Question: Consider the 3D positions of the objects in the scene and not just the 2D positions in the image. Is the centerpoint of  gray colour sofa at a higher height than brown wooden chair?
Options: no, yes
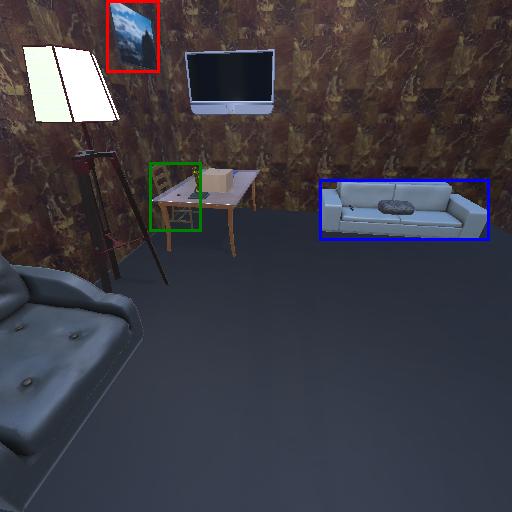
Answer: no